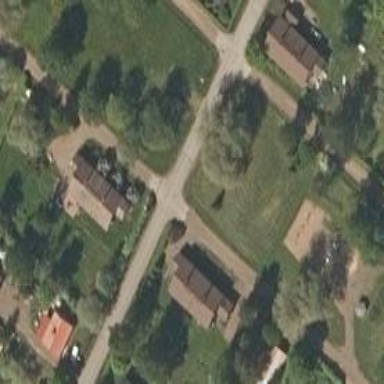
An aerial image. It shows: Residential road.